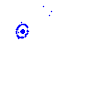
Particle: electron